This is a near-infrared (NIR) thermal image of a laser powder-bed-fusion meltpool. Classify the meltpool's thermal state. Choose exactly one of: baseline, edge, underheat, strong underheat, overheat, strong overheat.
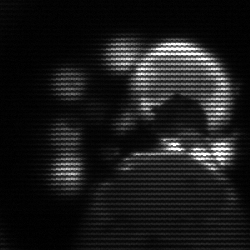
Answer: edge